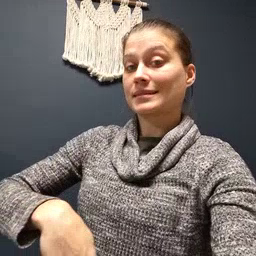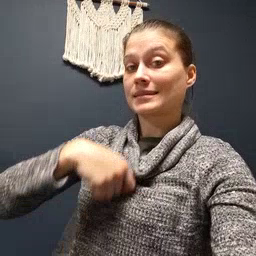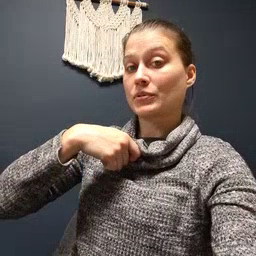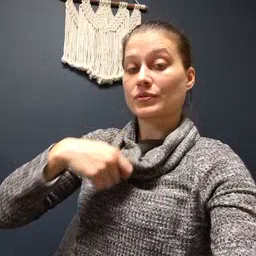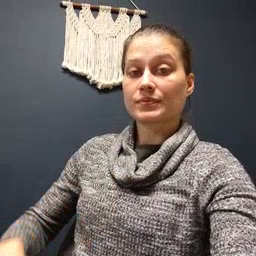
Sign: zipper